Question: I have a xml document with chapters, and sub-chapters.
I have created an XSL-FO to convert the document to PDF with apache-fop. In the PDF, chapters begin always in a new page using "break-before".
I would like sub-chapters to only start on a page if there is at least 5-10 lines free: sub-chapters do not need to begin on a new page, but it is ugly to have a title in the last line and the first paragraph in the next page.

Any idea how to perform that?
Very simple example of XML file:
'''
<document>
<chapter title="Intro">
<sub-chapter title="any-sub-title">
Any text here
</sub-chapter>
</chapter>
</document>
'''
XSL-FO section:
'''
...
<xsl:for-each select="chapter">
<fo:block font-weight="bold" break-before="odd-page">
<xsl:value-of select="@title"/>
</fo:block>
<xsl:apply-templates/>
</xsl:for-each>
...
<xsl:template match="sub-chapter">
<fo:block font-weight="bold">
<xsl:value-of select="@title"/>
</fo:block>
<xsl:apply-templates/>
</xsl:template>
'''
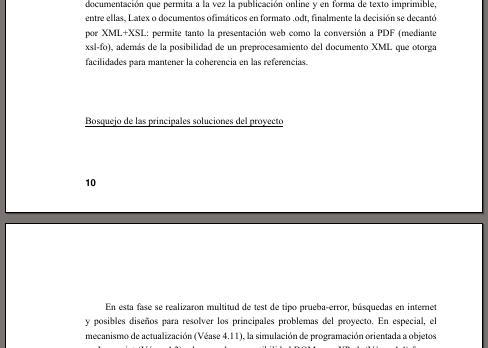
Answer: What I think you are looking for is <URL>. With widows and orphans, you specify the number of lines in a block that cannot be left alone on one page.
'''
<fo:block widows="4" orphans="4">
your content here.
</fo:block>
'''
You might get a similar behavior with the 'keep-together' or 'keep-with-next' attributes. See the link for a quick how-to.